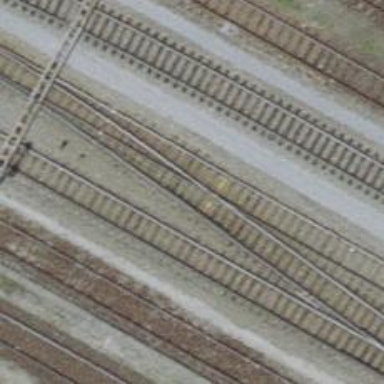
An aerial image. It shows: Railway yard with one track. The railway is electrified with contact line.